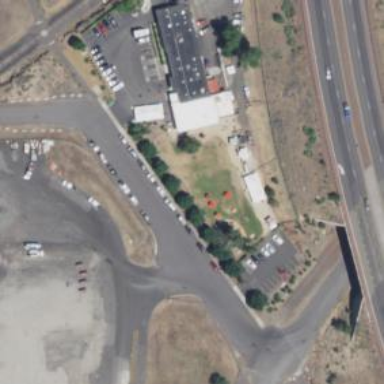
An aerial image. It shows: Outdoor seating area with grassy land use.